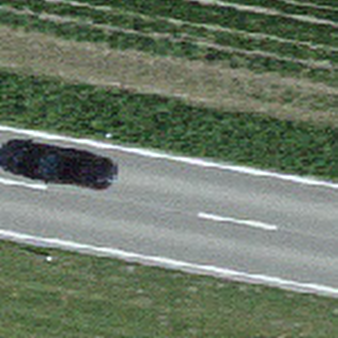
Label: other